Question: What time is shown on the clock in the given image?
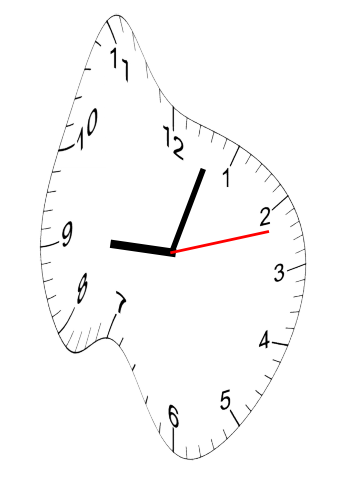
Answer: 09:03:12